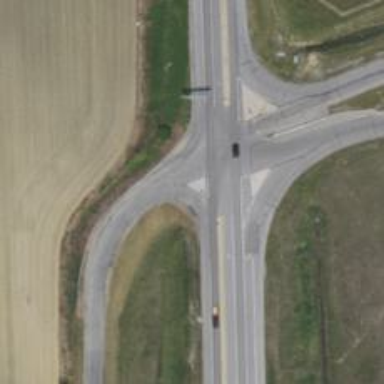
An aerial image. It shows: Secondary link road.